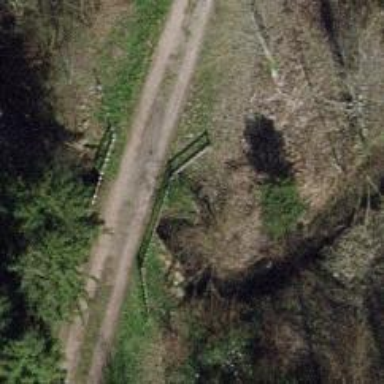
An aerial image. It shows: Bridge over well-constructed track.